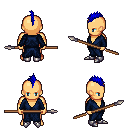
a pixel art fantasy rpg character, male body template, human, tanned skin, blue robe, gold greaves, blue mohawk hairstyle, metal boots, spear, four views (front, back, left, right), 2x2 character sprite sheet, small pixel art, hard edges, no anti-aliasing